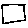
Label: square